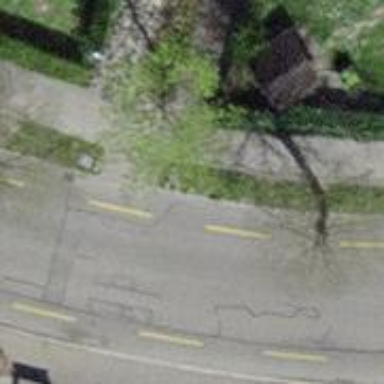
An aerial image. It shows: Service road with surface made of paving stones.